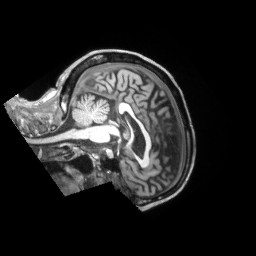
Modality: T1w
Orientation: sagittal
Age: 64
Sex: male
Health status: ill
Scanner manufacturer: siemens
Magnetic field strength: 3 T
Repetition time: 2.2 s
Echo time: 0.00157 s